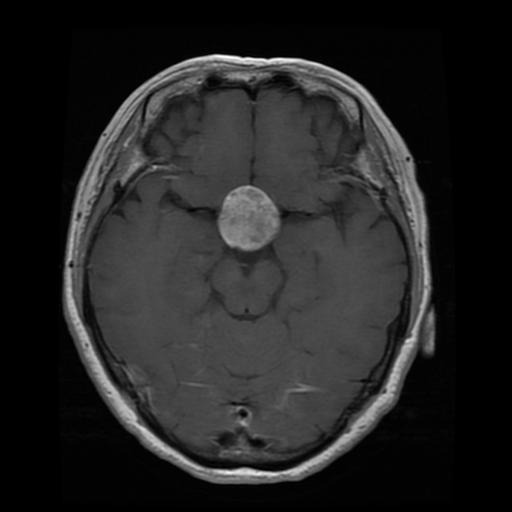
Label: pituitary